Question: I have the following screen in my project.Everthing is working fine other than the redirection link of View.As you can see it is poping up the validation error.I have no idea why its comming.Even,I am redirecting to diffrent model.
I want to go the diffrent page when clicking View.
I have the following code in my view.
'''
//codes//
<div class="view" id="id">
<?php
echo "<h4>Name : " . $value['name']. "</h4>";
echo "<h4>Skills : " . $value['key_skills'] . "</h4>";
echo "<h4>Category : " . $value['title']. "</h4>";
echo "<h4>Experience : " . $value['experience'] . " Years.</h4>";
// echo CHtml::submitButton('View Details', array('name' => 'viewemployeedetails'));
echo CHtml::button('View',array(
'submit'=>array('SiteContoller/actionViewEmployeeDetails',array('id'=>$value['id'])),
));
?>
</div>
'''
I have tried few things...but its not working.
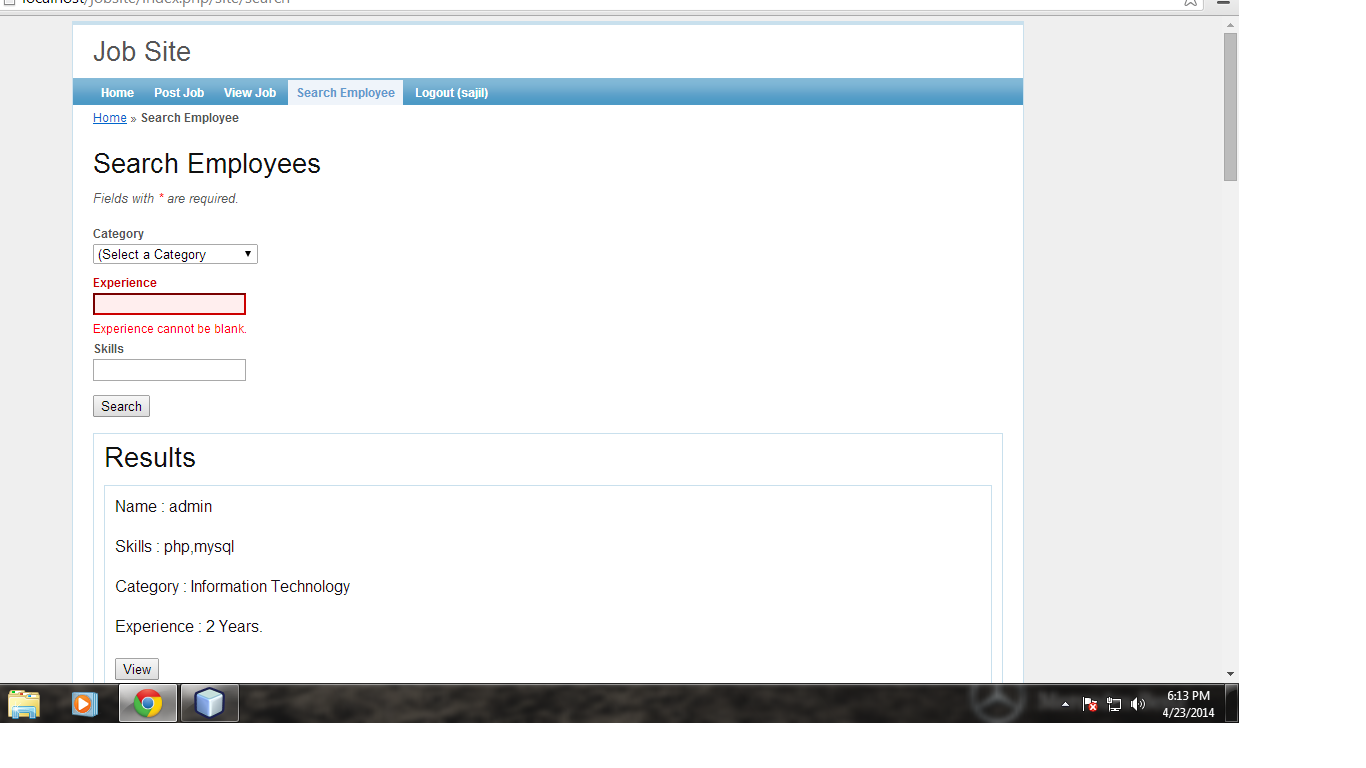
Answer: You have to remove the 'Controller' text part and 'action' text part from:
'''
'SiteContoller/actionViewEmployeeDetails'
'''
and use
'''
'site/viewEmployeeDetails'
'''
if you want it to go to 'SiteController''s 'actionViewEmployeeDetails' action